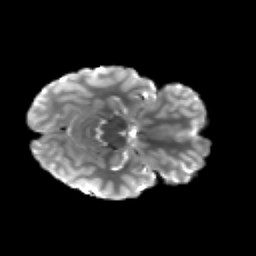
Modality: T2w
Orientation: axial
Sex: male
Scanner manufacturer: siemens
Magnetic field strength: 3 T
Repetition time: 5 s
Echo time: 0.071 s